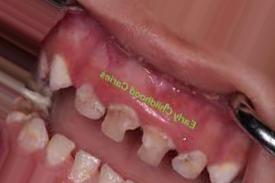
Condition: Caries